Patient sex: M
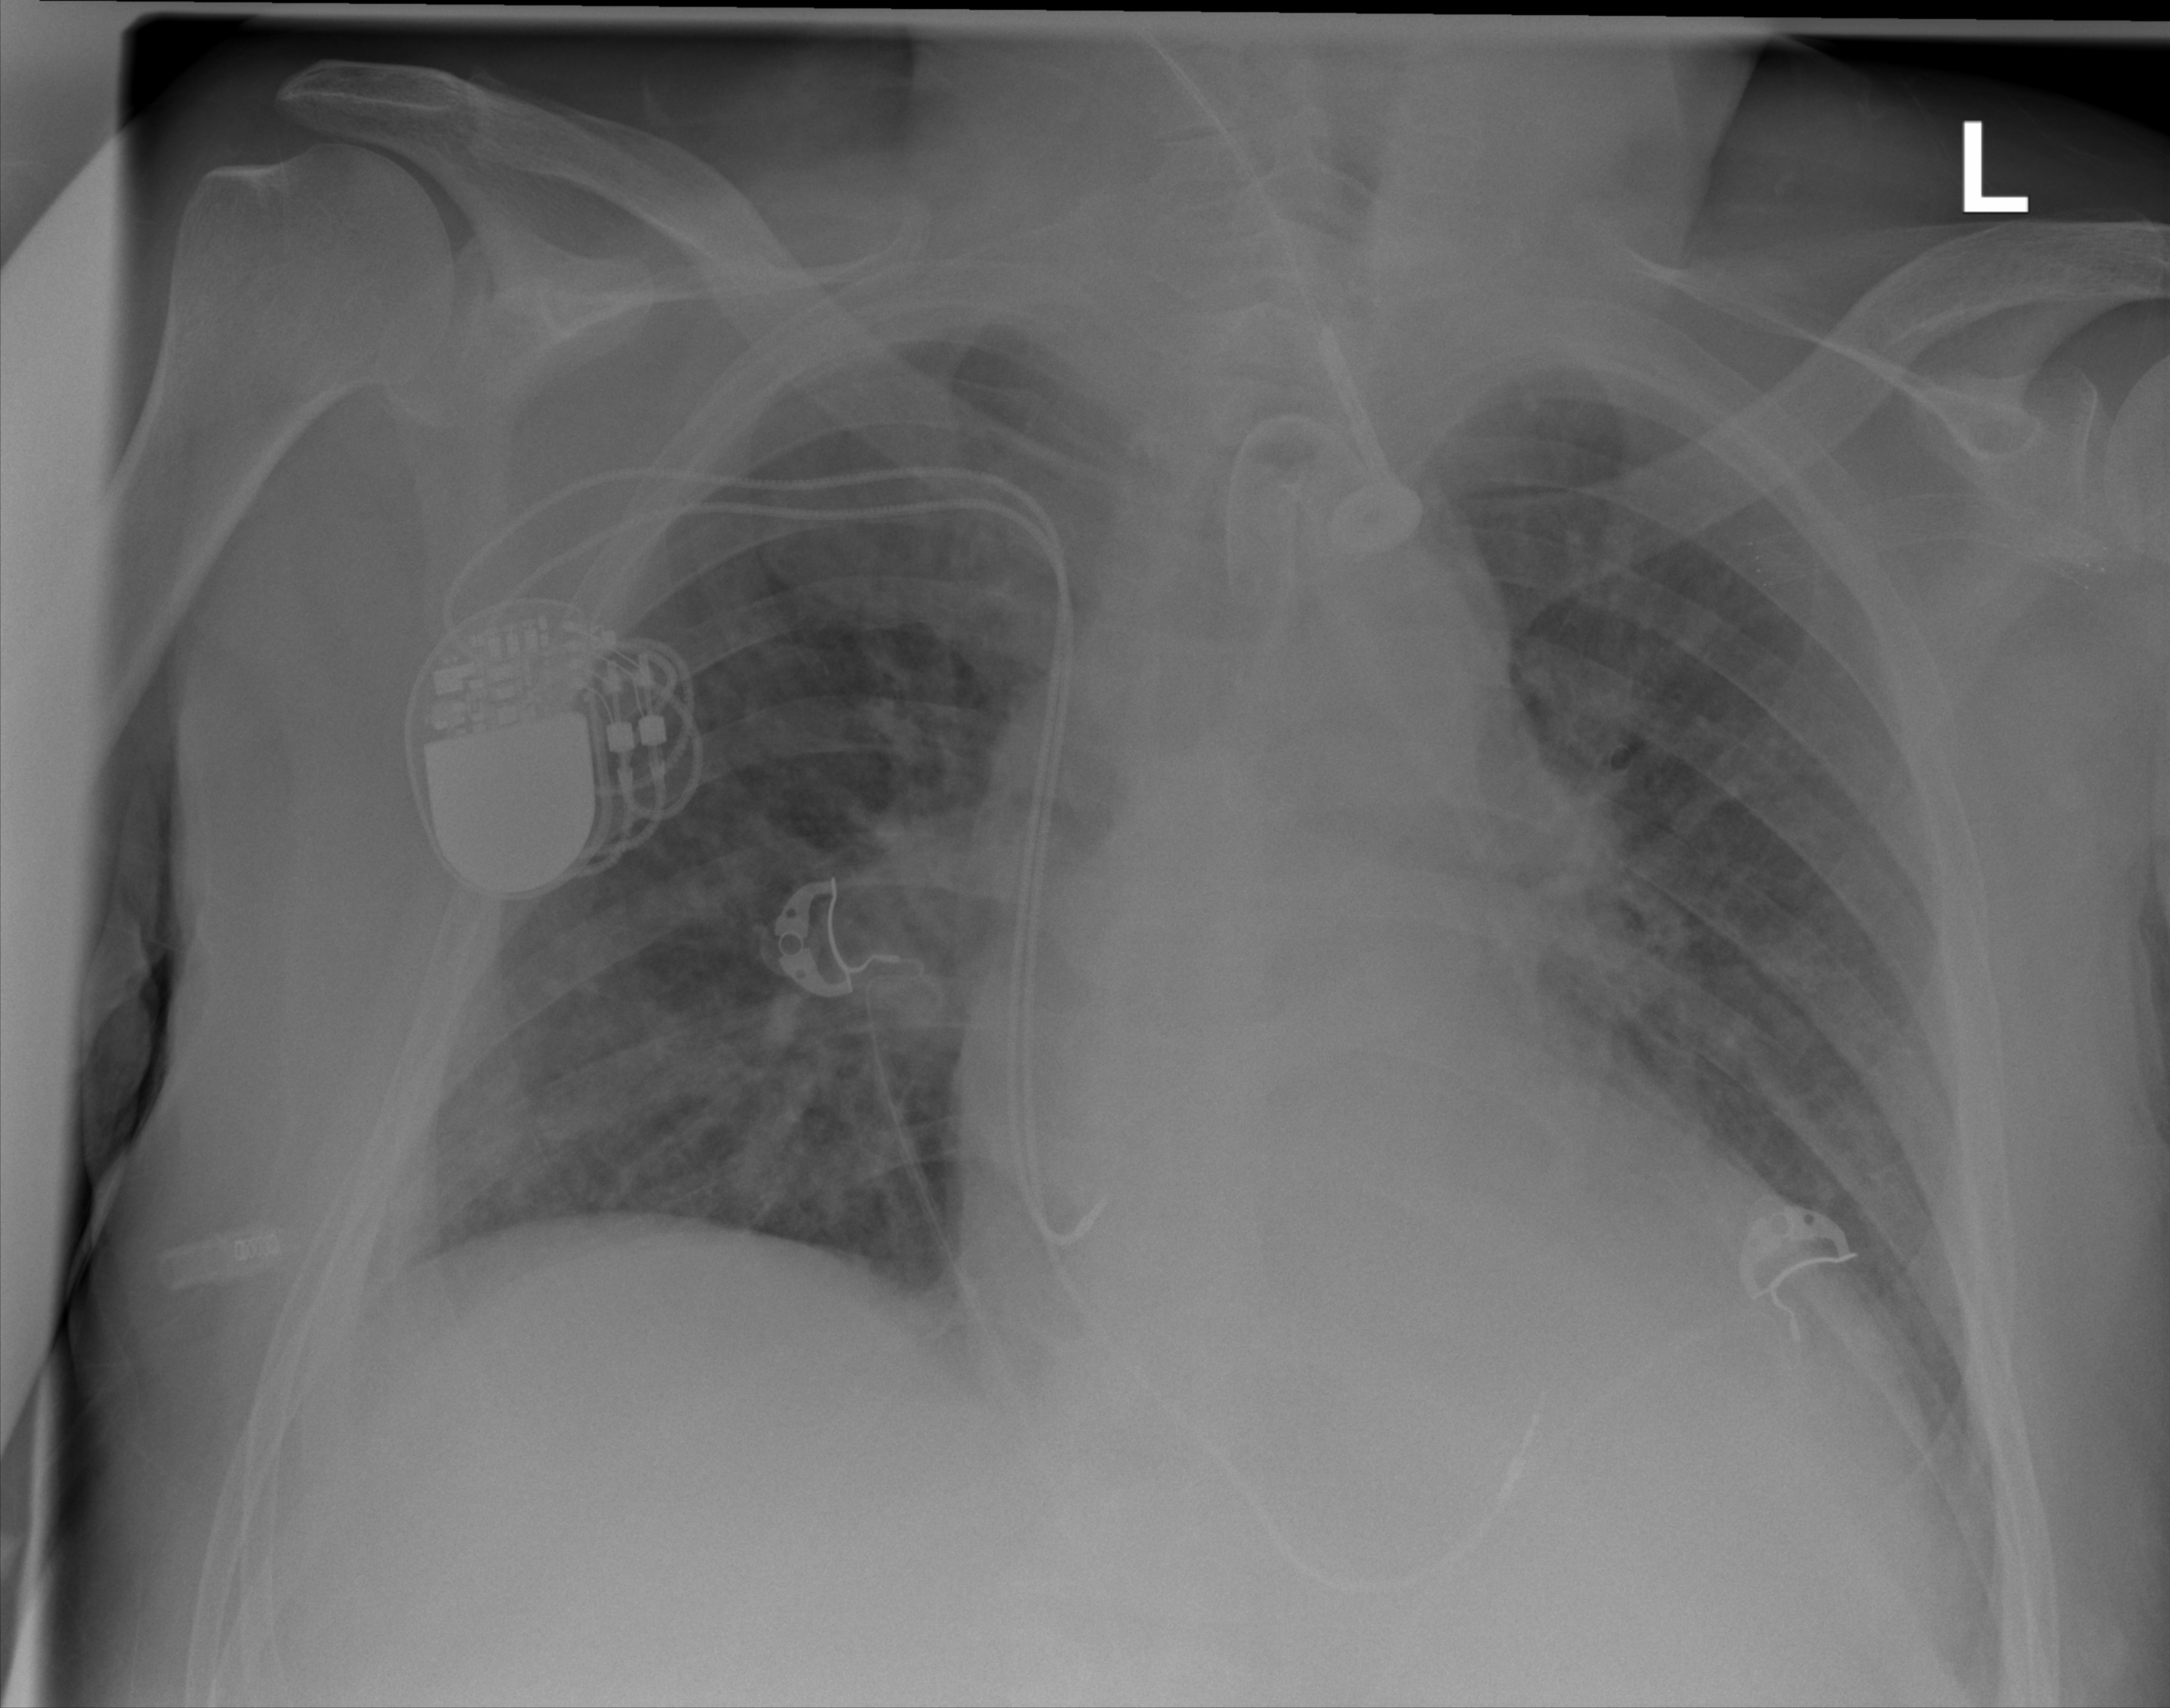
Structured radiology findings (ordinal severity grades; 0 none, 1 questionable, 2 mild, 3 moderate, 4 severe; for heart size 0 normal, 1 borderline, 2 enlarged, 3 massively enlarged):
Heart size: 2
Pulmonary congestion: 2
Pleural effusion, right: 1
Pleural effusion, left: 2
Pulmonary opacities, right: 2
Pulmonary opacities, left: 1
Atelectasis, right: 1
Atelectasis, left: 1